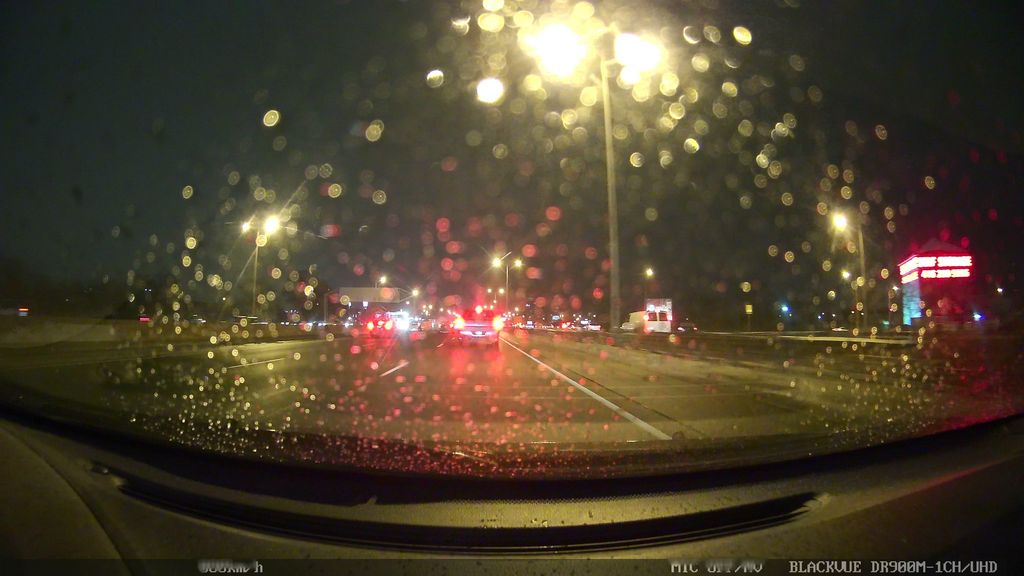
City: toronto